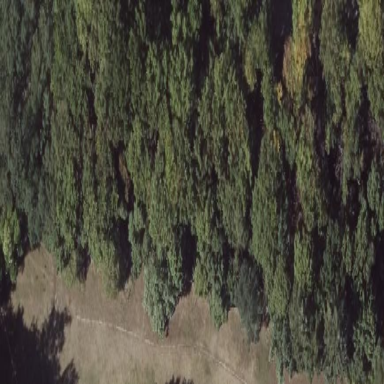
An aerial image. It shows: Mixed leaf woodland.